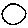
Label: circle